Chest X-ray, PA view. Patient: 41 years old, sex M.
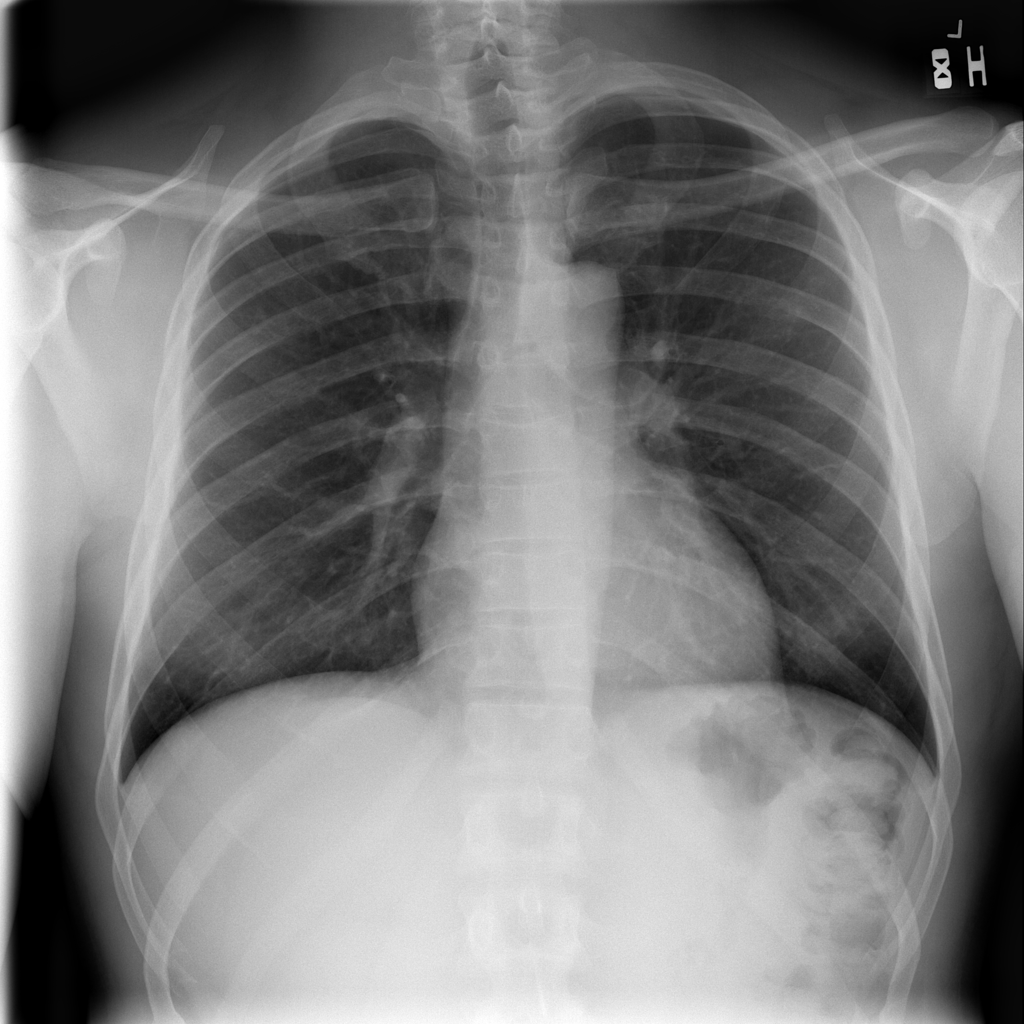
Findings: No Finding